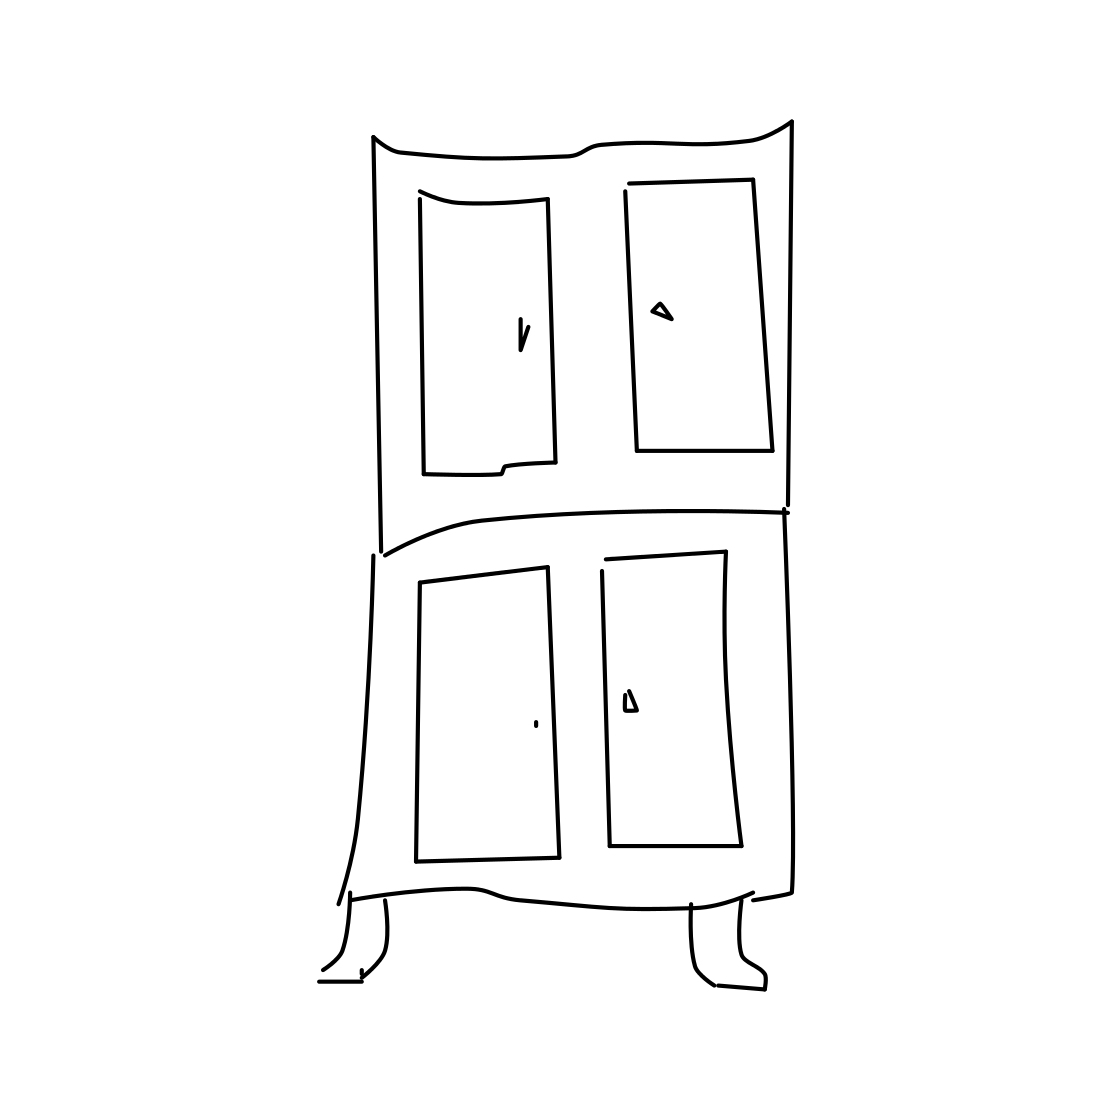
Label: cabinet